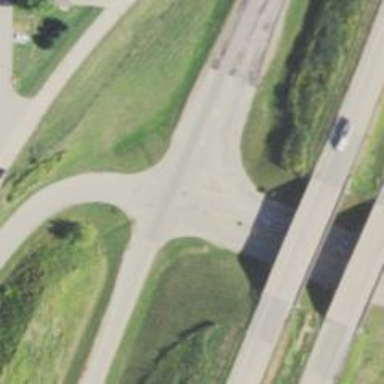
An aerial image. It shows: Secondary link road.